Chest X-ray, PA view. Patient: 31 years old, sex F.
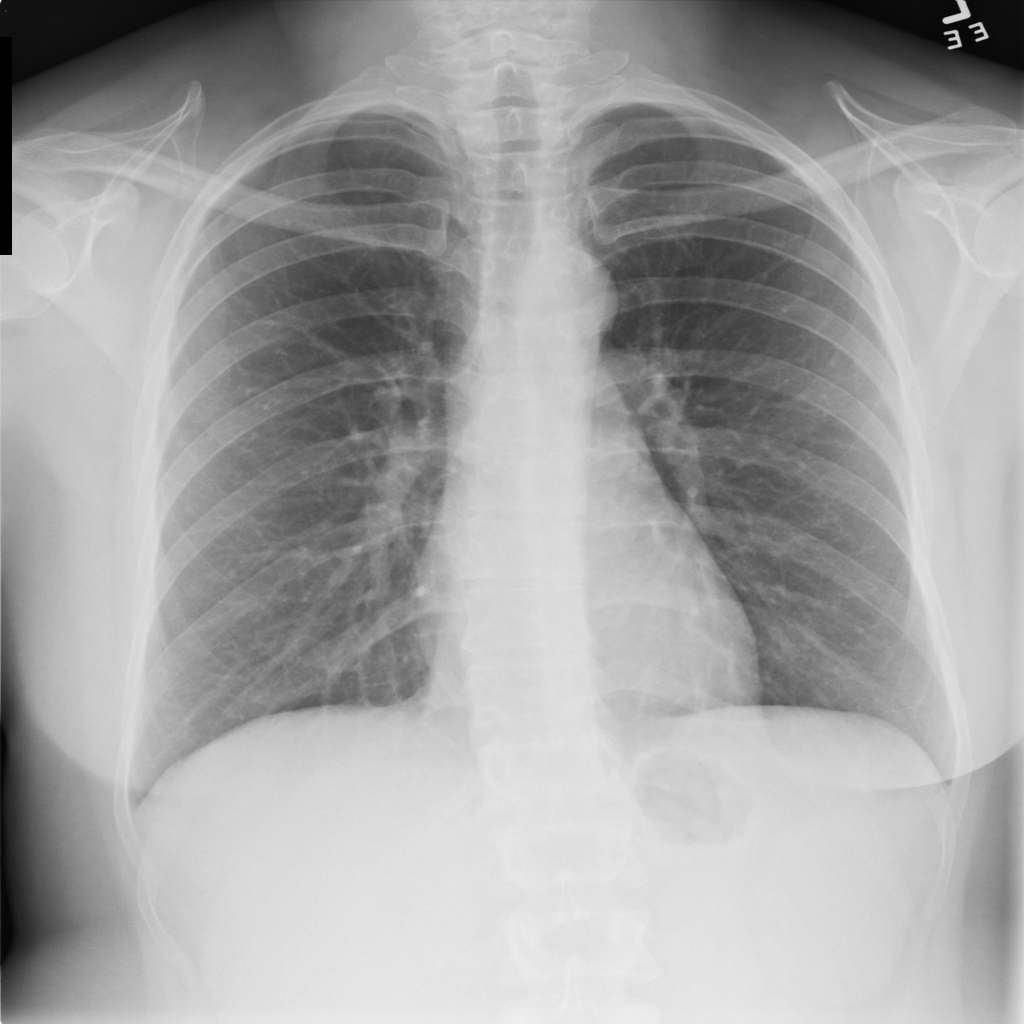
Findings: No Finding